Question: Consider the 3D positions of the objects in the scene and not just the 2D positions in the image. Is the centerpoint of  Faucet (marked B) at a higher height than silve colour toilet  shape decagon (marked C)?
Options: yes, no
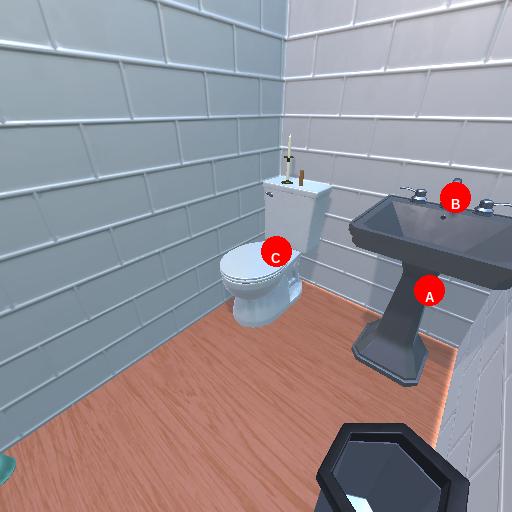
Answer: yes